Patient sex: M
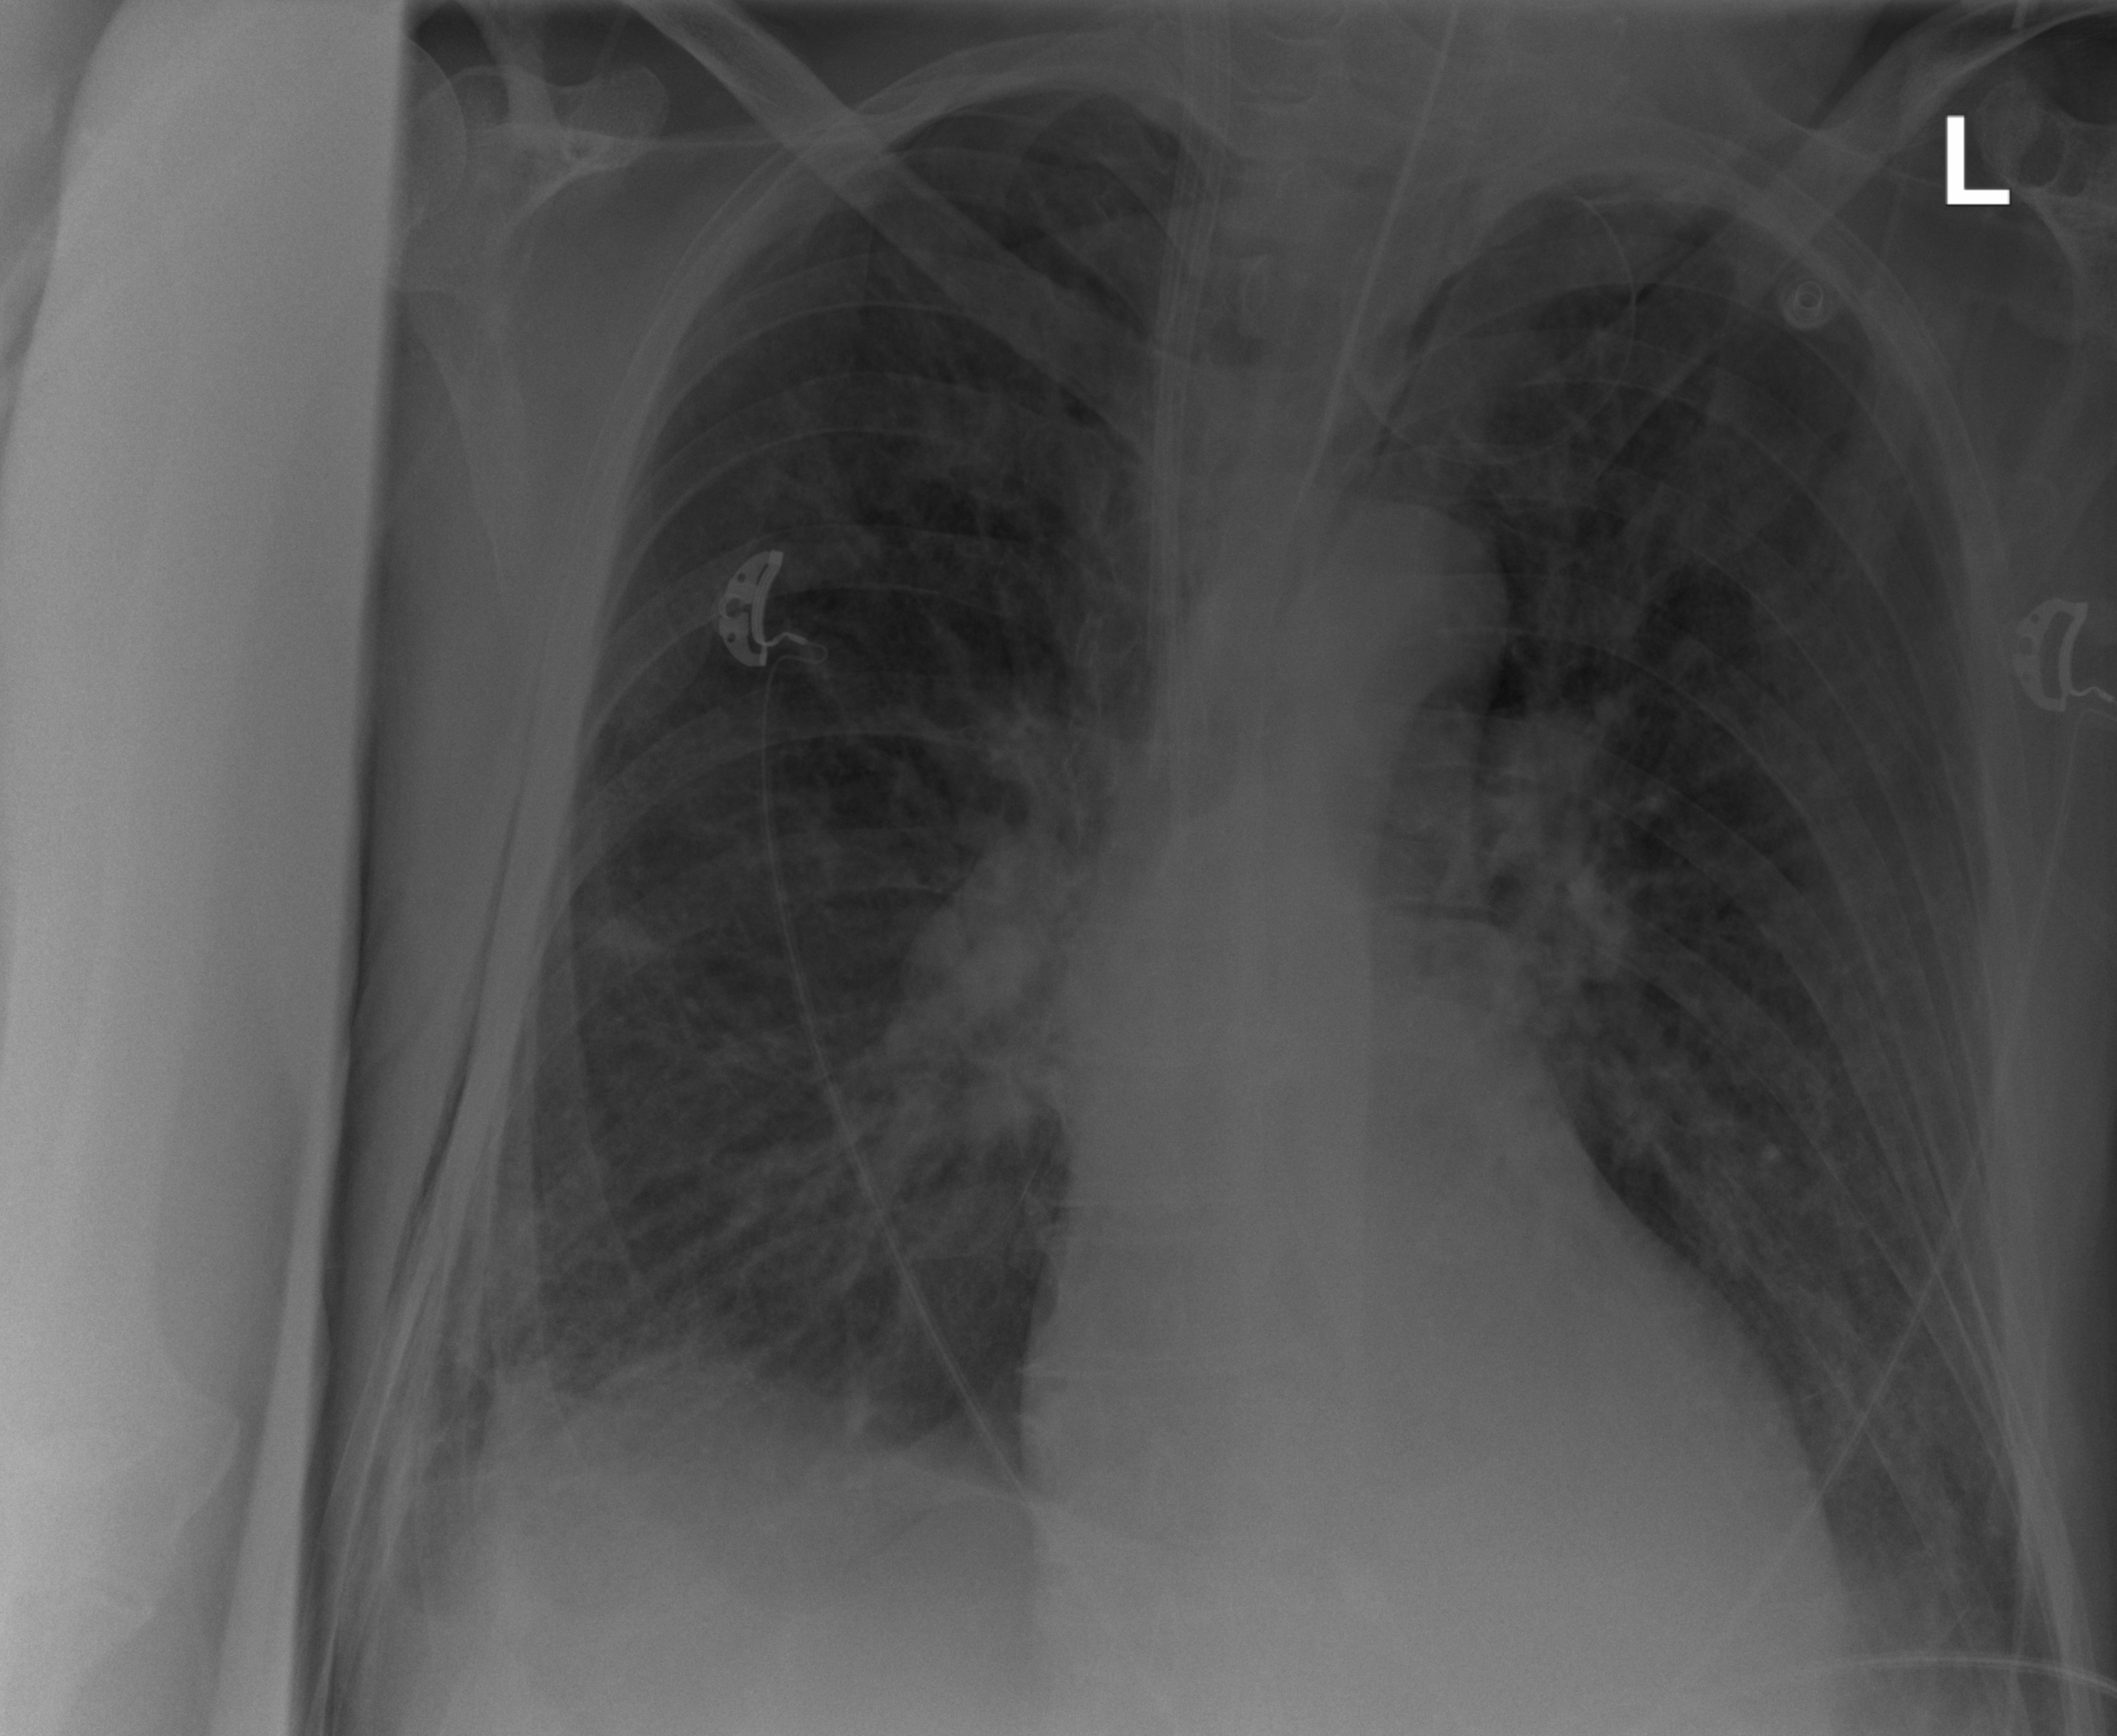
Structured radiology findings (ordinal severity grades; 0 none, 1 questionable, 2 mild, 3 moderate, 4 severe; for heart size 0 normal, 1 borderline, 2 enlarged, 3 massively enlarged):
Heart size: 0
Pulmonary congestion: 2
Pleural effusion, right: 2
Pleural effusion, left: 1
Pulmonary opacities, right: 2
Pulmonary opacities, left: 0
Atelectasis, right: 2
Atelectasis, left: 2